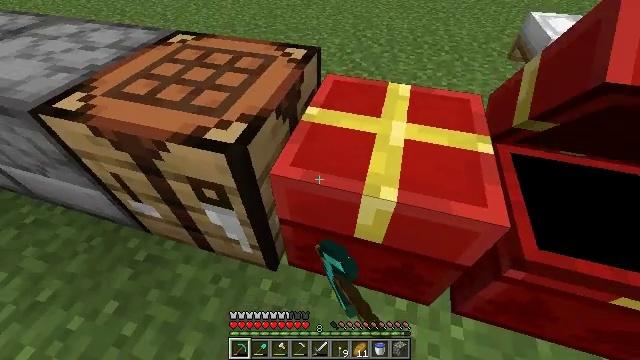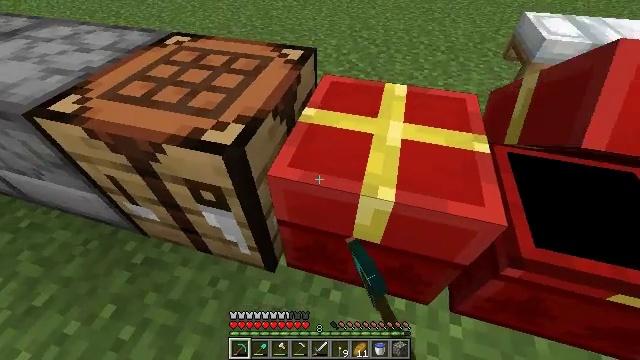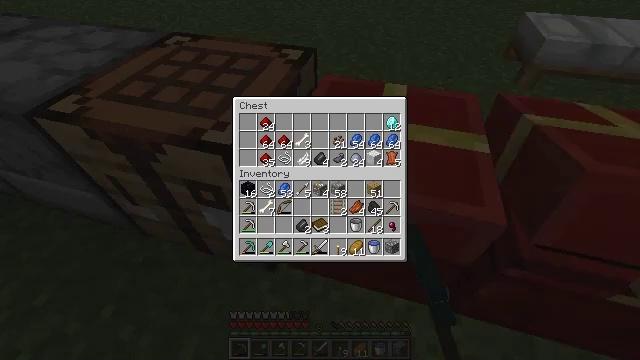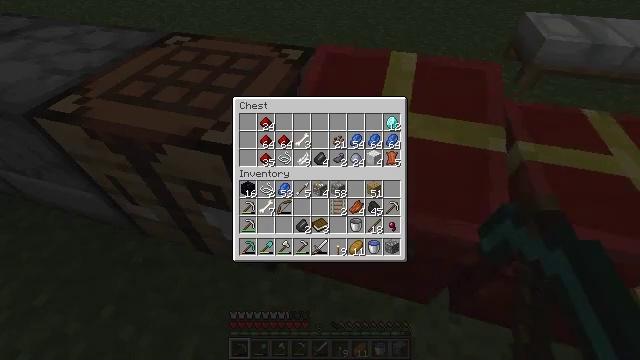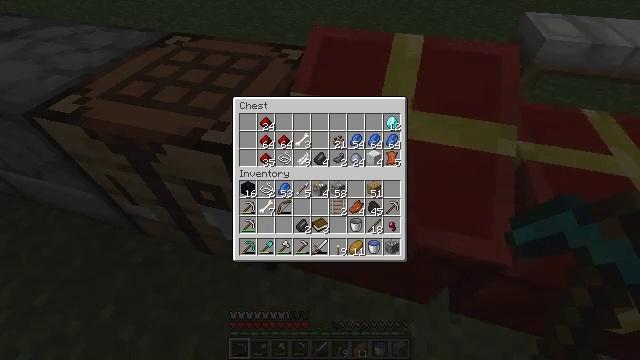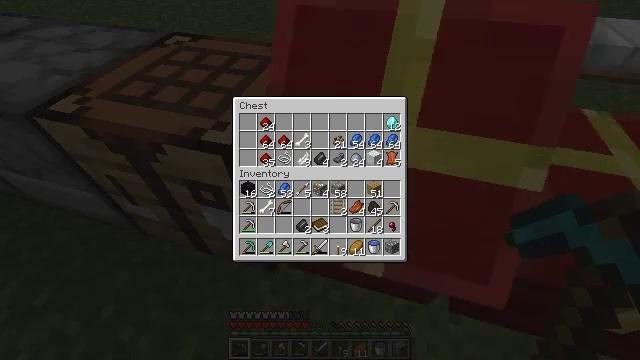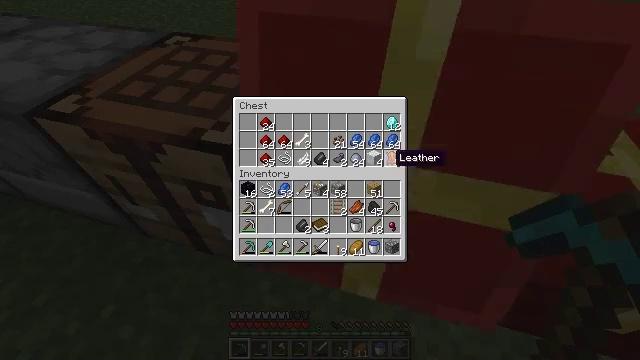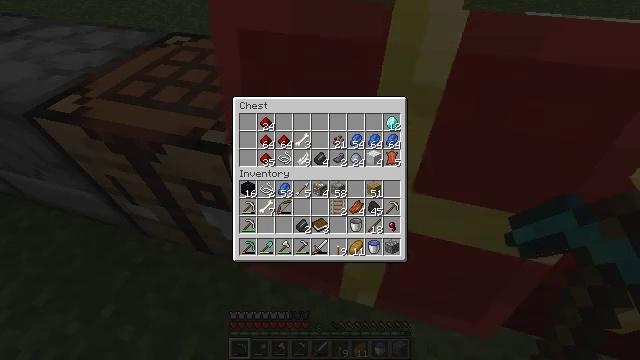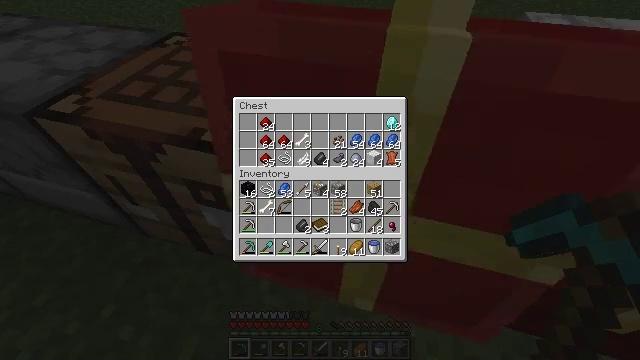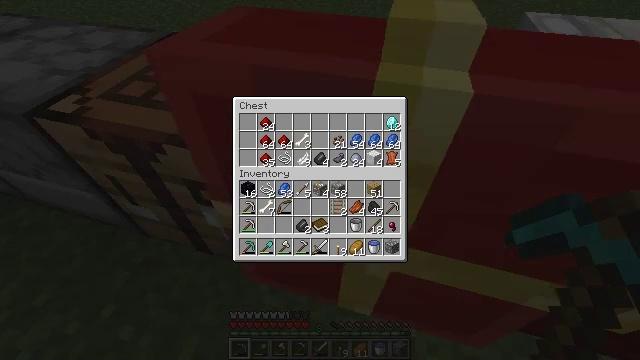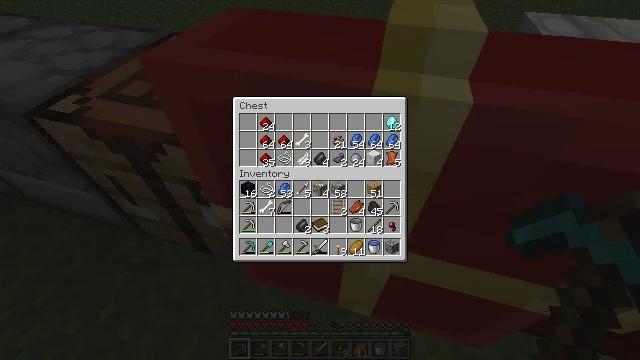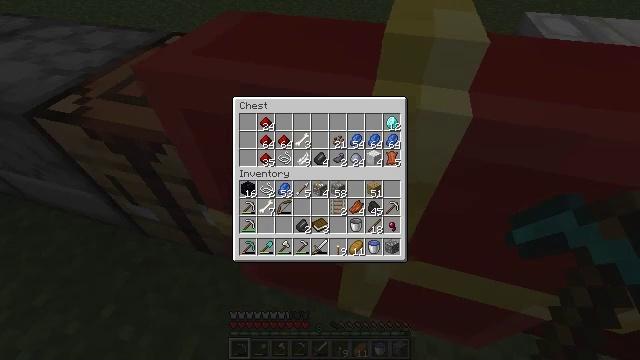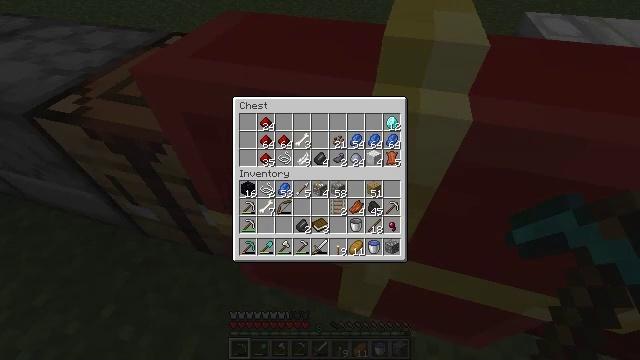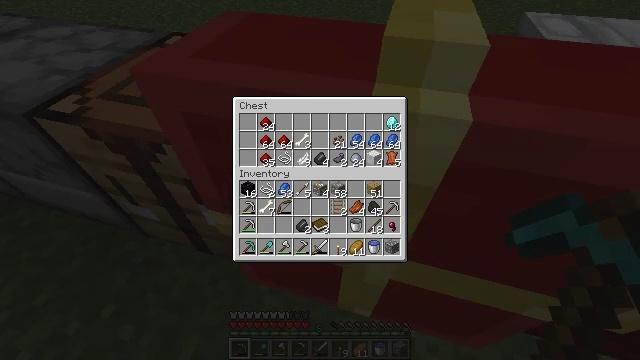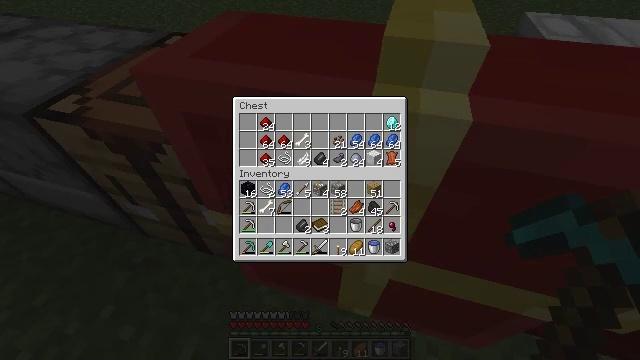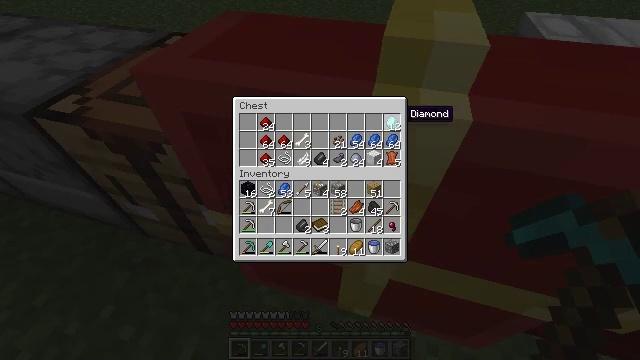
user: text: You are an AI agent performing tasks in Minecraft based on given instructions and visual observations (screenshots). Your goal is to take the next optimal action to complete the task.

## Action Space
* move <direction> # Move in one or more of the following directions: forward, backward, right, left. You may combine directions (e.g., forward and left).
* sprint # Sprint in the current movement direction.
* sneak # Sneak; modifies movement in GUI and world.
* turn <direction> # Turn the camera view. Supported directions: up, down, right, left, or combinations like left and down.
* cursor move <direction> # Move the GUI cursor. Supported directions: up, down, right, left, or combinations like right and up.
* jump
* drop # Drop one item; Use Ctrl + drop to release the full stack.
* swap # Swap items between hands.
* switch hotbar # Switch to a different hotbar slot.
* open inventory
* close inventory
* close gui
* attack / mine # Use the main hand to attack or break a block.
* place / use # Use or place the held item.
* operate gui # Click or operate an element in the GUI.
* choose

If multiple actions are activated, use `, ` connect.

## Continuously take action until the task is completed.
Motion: motion action
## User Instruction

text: Make sure you have the right materials to craft an enchanting table.
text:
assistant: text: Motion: no_op
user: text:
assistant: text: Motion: no_op
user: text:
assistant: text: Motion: no_op
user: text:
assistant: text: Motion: cursor move right
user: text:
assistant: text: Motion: cursor move right and up
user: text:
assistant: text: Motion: cursor move right
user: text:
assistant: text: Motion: cursor move right
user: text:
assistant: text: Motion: cursor move right
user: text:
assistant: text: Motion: no_op
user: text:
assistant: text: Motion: no_op
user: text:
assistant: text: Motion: cursor move up
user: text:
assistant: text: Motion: cursor move up
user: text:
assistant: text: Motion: no_op
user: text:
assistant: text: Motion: no_op
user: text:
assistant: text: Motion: no_op
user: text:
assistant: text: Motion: no_op
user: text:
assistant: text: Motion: operate gui
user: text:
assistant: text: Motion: operate gui
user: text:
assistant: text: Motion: no_op
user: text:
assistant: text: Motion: cursor move down
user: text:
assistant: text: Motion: cursor move down
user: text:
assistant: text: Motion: cursor move down
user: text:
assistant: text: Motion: no_op
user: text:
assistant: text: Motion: no_op
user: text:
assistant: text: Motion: no_op
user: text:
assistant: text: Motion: no_op
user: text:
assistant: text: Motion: operate gui
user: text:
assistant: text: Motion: operate gui
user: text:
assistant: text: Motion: operate gui
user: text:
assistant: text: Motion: no_op